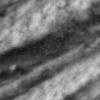
Label: no_change